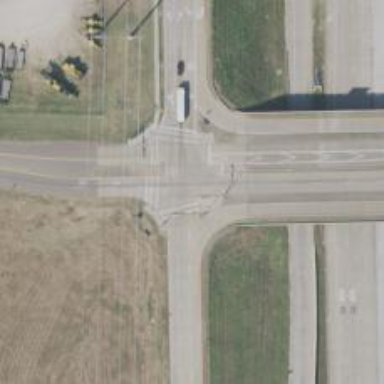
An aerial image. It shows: Tertiary road.